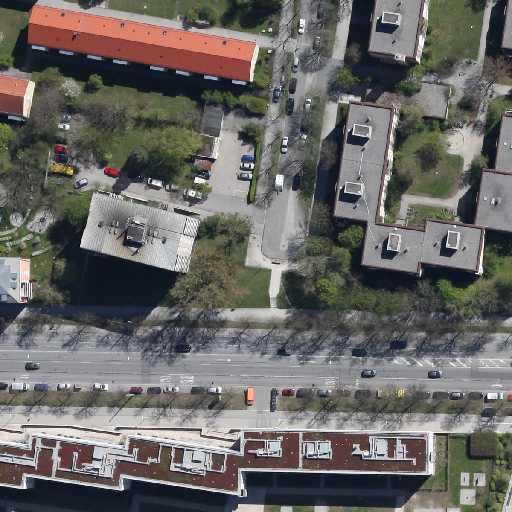
Referring expression: paved road along with tree